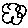
Label: cloud